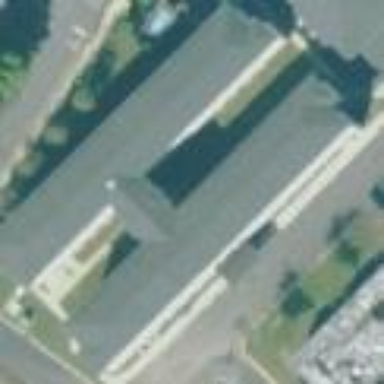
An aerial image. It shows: College building.